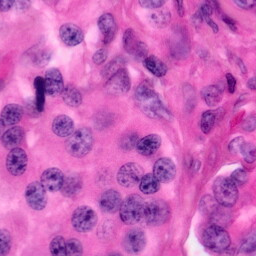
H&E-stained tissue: Pancreatic